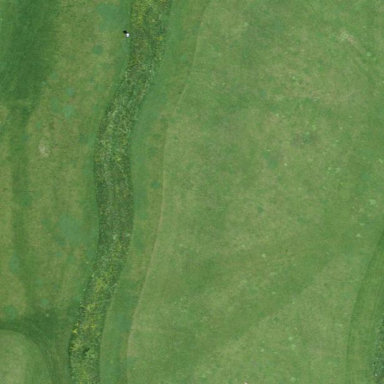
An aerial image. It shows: Golf fairway surrounded by grass.